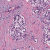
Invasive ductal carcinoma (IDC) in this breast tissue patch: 1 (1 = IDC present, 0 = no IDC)